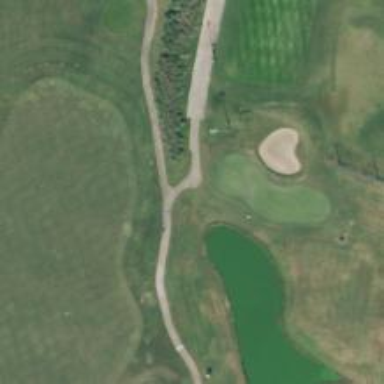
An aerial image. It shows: Pathway for golfing.